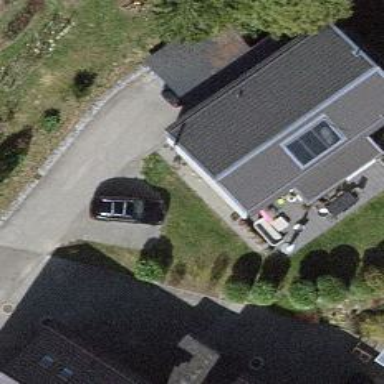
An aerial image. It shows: Simple house.